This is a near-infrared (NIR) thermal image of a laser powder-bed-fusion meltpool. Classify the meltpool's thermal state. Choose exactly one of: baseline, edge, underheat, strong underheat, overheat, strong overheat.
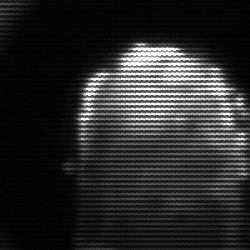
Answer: baseline